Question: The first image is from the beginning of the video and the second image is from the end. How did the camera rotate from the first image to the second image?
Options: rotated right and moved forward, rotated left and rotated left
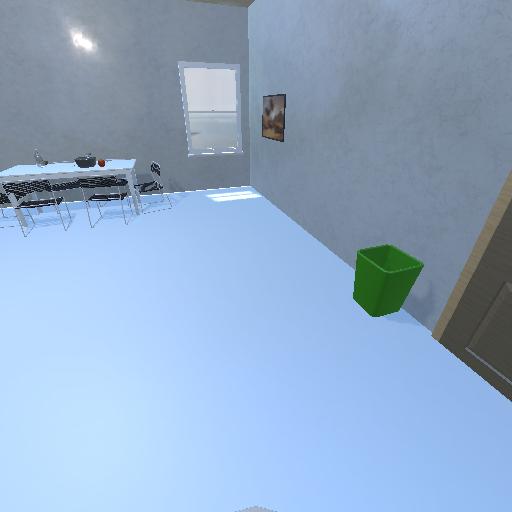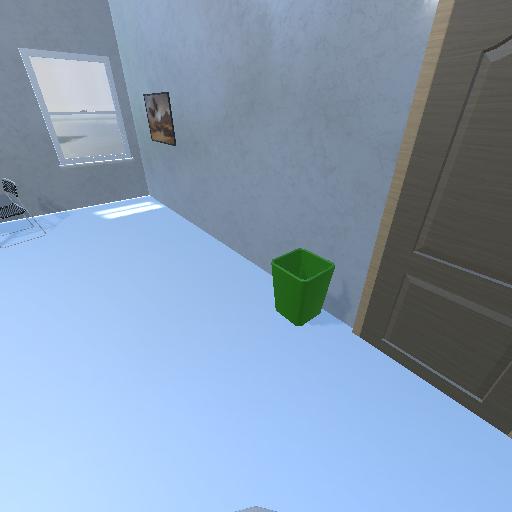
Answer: rotated right and moved forward